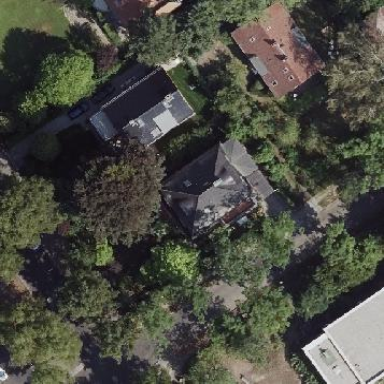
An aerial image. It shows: Detached building.